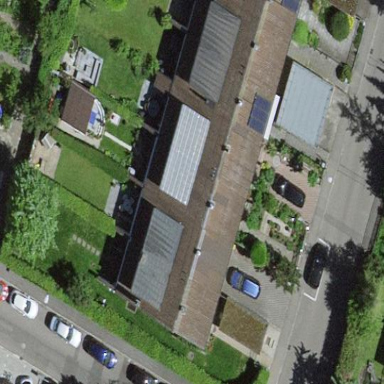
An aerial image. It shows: Terrace building.